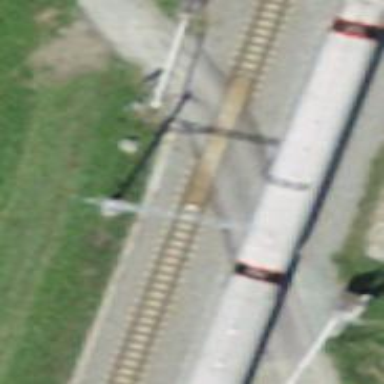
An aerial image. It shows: Level crossing with full barriers and lights.